Field crop: tomato
Growth stage: 1
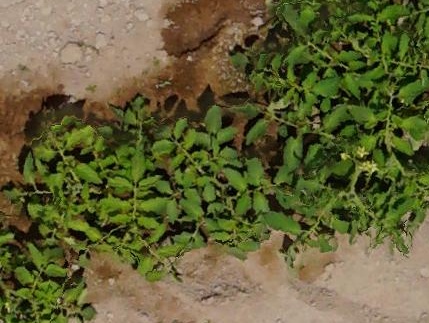
Species: tomato